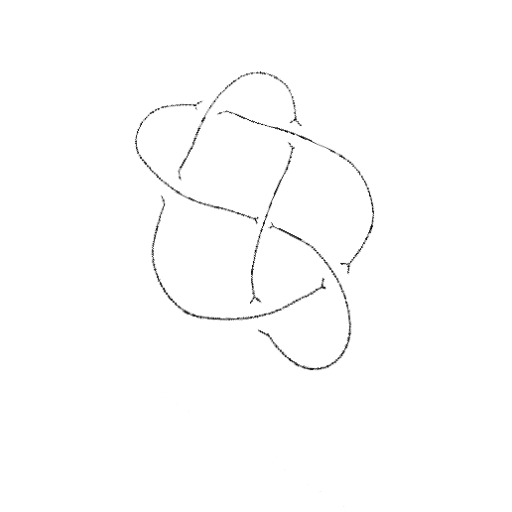
Crossing number: 6